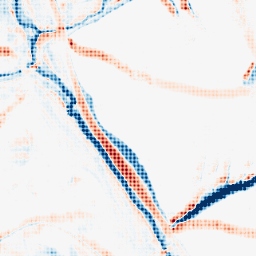
Category: morphological
Decomposition family: morphological_square
Decomposition parameters: operation: average
size: 15
Upsampling method: sinc_blackman
Upsampling parameters: scale: 4
kernel_size: 4
Upsampling scale: 4